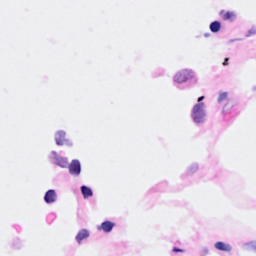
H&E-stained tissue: Breast